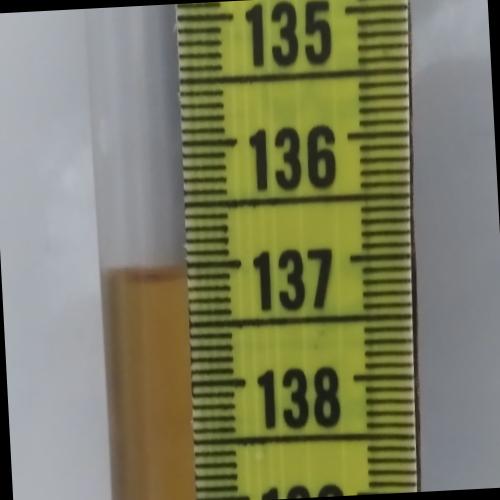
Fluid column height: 137.1 cm